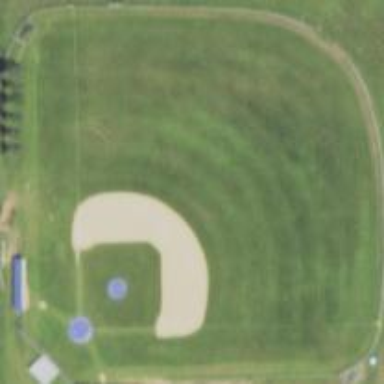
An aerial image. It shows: Baseball pitch for leisure land activities.